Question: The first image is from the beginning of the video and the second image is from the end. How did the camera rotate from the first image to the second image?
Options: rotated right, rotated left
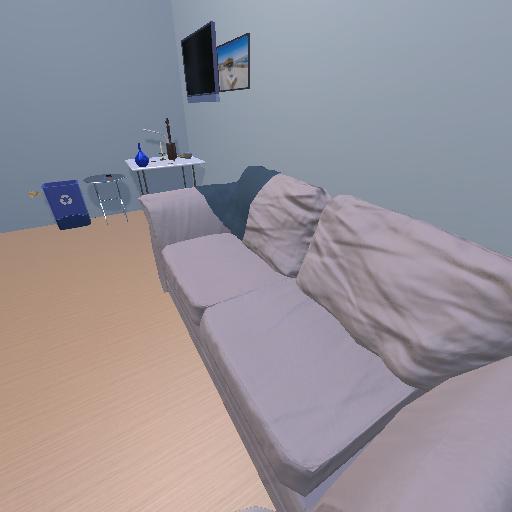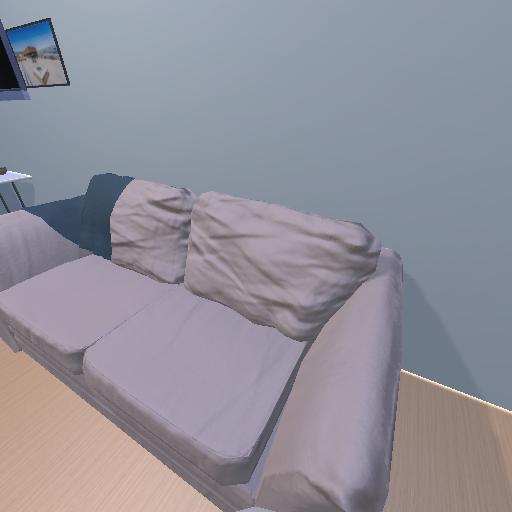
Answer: rotated right